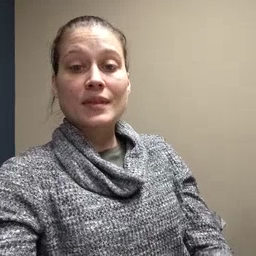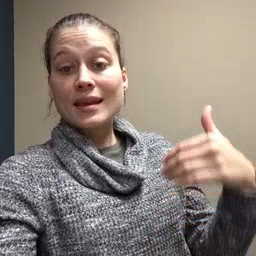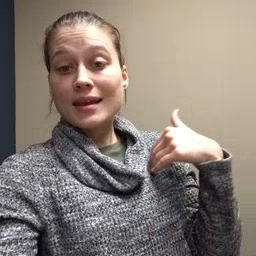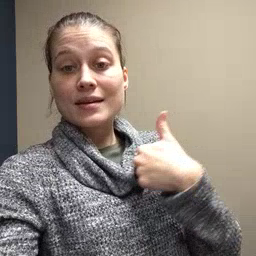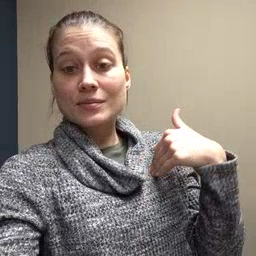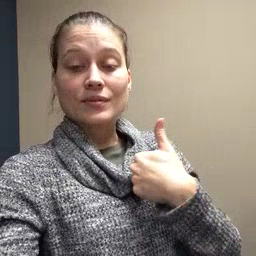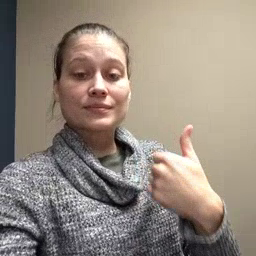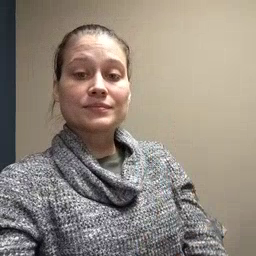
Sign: animal